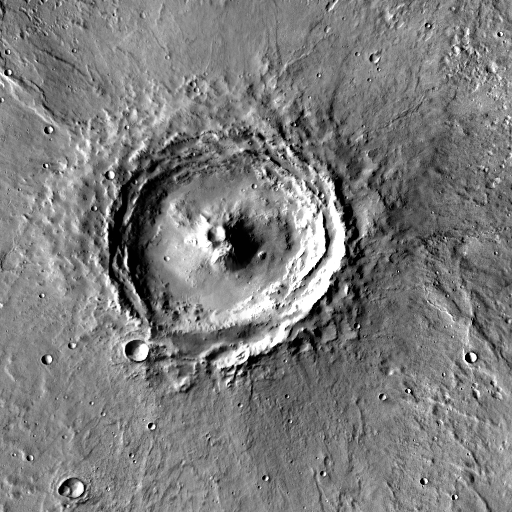
Crater classes present: Background, Other, Layered, Buried, Secondary